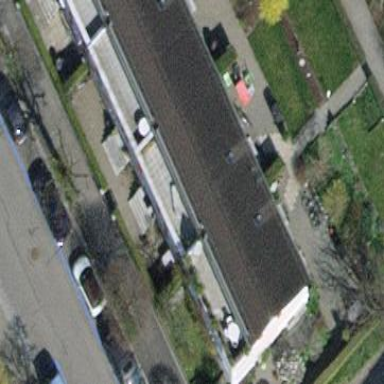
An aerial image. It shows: Terrace-style building with gabled roof.